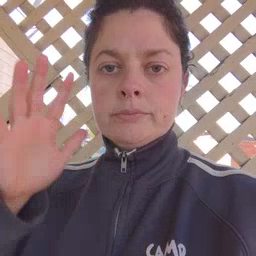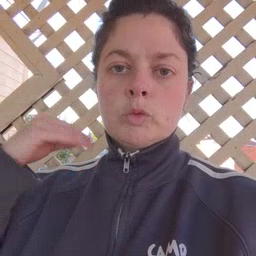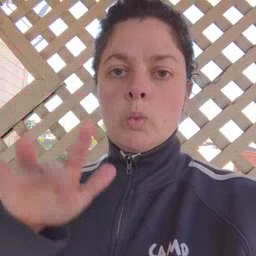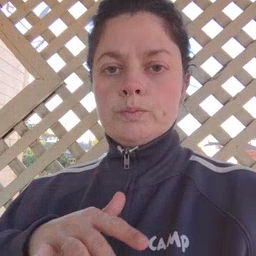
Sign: snow